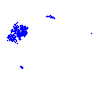
Particle: electron